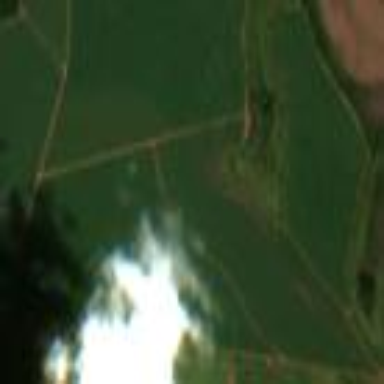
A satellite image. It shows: Farmland with sugarcane crops that produce sugar cane.